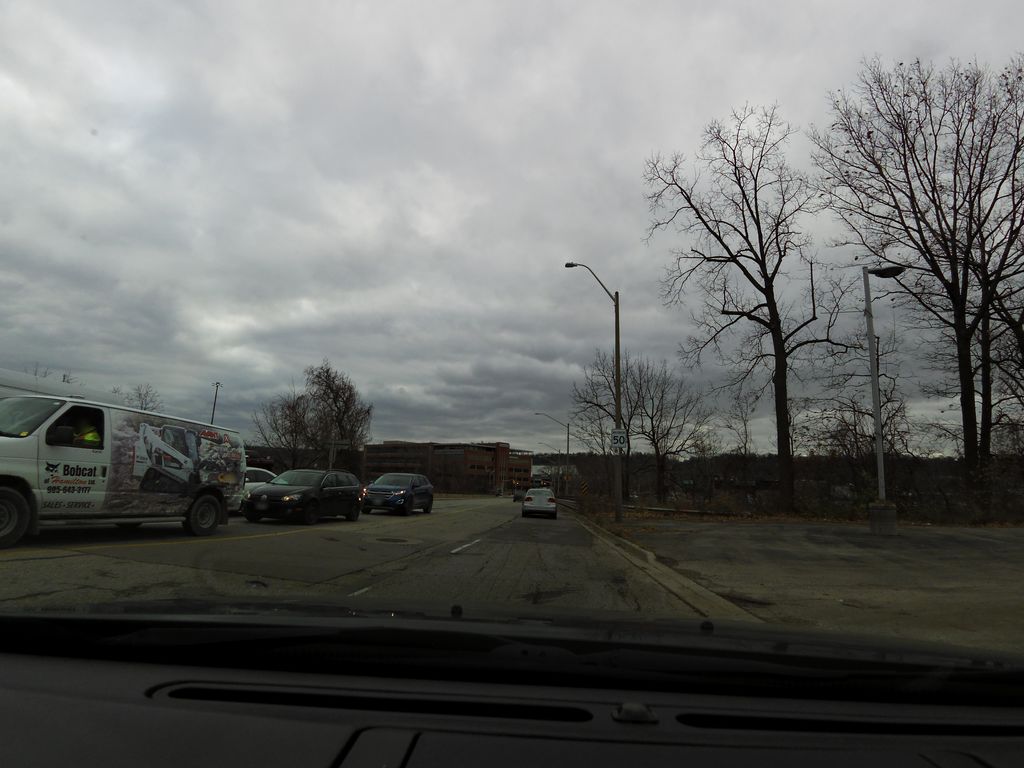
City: hamilton